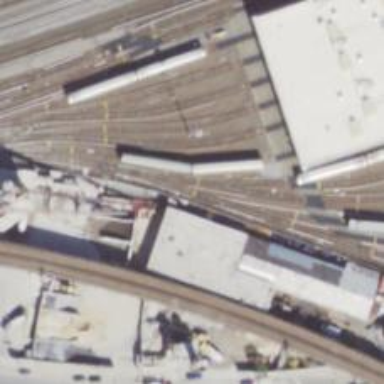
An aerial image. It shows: Electrified rail service yard.